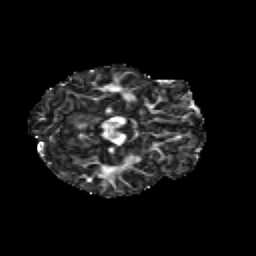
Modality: FA
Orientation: axial
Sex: female
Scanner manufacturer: siemens
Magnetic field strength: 3 T
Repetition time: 5 s
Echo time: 0.071 s